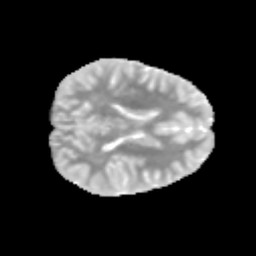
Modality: MD
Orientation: axial
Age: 11
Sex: male
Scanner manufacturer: siemens
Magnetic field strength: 3 T
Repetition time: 3.8 s
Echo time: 0.07 s